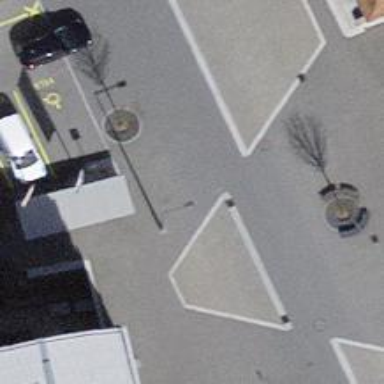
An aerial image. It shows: Bus stop with platform for public transport.